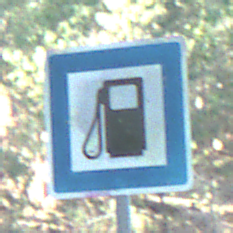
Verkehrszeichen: Tankstelle
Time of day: MorningAfternoon
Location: Outdoor (Nature)
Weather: Clear
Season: NotSpecified
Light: Natural